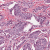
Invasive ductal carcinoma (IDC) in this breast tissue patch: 1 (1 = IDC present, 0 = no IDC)